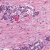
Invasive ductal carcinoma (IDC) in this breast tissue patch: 1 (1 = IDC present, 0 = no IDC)